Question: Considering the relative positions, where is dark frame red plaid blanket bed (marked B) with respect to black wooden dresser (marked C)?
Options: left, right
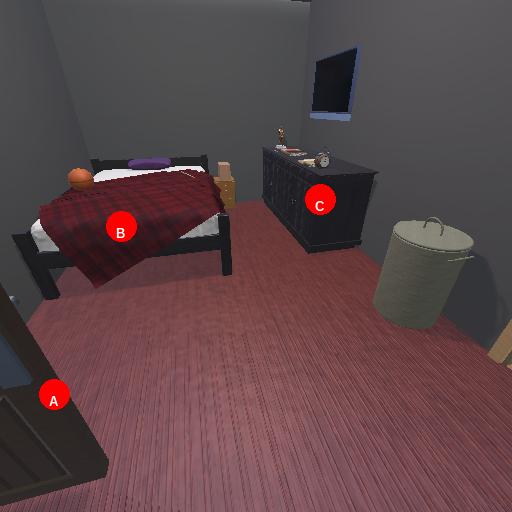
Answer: left